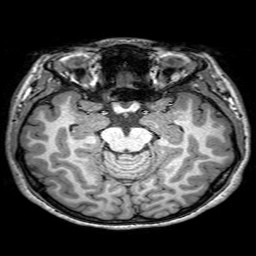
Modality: T1w
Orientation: coronal
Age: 20
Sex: female
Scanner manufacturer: philips
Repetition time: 0.008942 s
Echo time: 0.0046 s